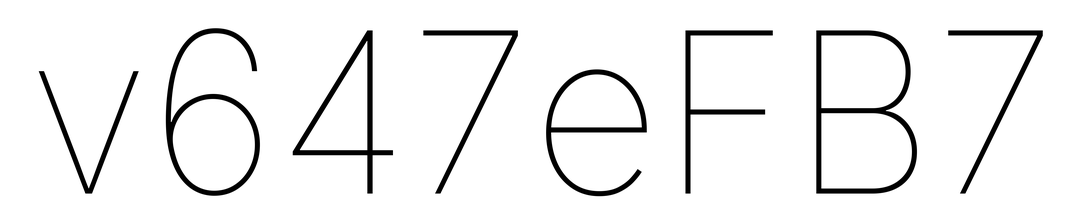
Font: Inter_Thin